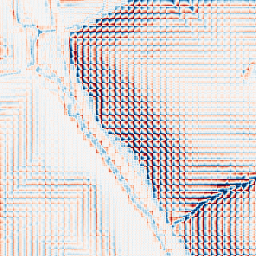
Category: wavelet
Decomposition family: wavelet_dwt
Decomposition parameters: wavelet: haar
level: 3
Upsampling method: fft_zeropad
Upsampling parameters: scale: 4
Upsampling scale: 4